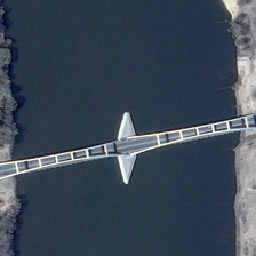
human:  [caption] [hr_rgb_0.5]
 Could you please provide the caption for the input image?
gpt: There are some green trees on both sides of the river. There is a bridge on the river.

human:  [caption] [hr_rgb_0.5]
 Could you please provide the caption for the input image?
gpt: The bridge is designed very high.

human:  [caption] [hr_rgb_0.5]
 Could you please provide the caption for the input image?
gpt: There are some green trees on both sides of the river and there is a bridge on the river.

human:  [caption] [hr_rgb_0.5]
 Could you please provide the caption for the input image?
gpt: under the bridge is a piece of the sea .

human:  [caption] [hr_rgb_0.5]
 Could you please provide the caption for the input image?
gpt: The design of the bridge is very high.